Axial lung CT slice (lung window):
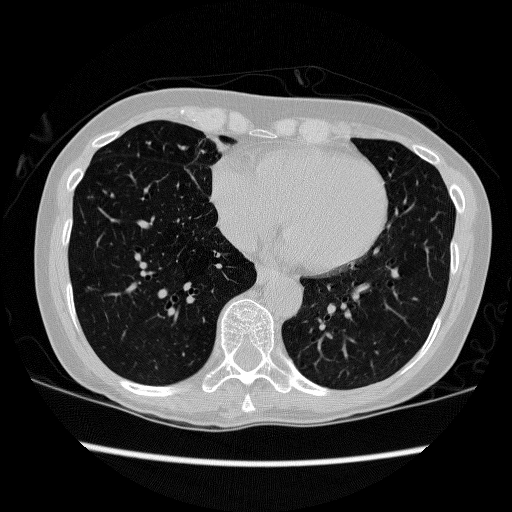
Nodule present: no